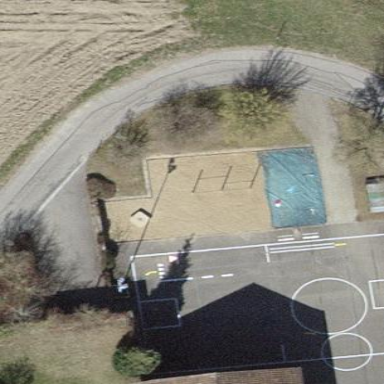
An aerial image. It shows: Playground area for leisure activities on the land.